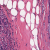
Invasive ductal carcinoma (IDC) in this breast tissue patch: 0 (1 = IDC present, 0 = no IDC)